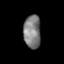
Tissue: prostate
Cell type: Epithelial cells
Senescence score: 0.3514
Nuclear area (px): 556
Mean DAPI intensity: 126.842